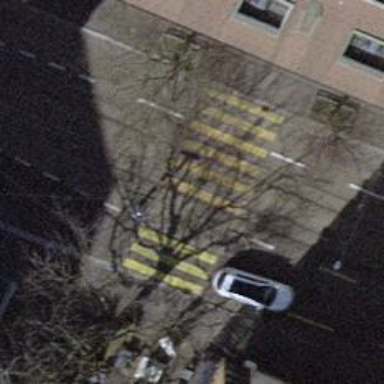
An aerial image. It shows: Tram crossing on the railway.